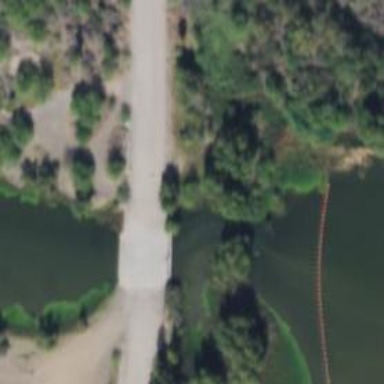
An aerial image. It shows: Unclassified road with bridge.